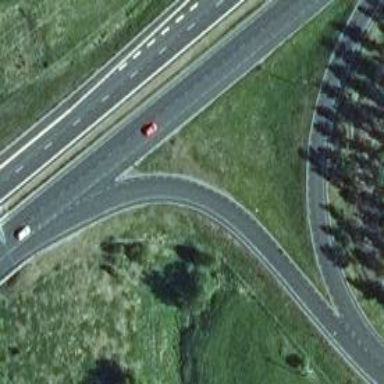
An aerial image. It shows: Motorway link with asphalt surface. It is classified as tertiary road and is part of motorway.